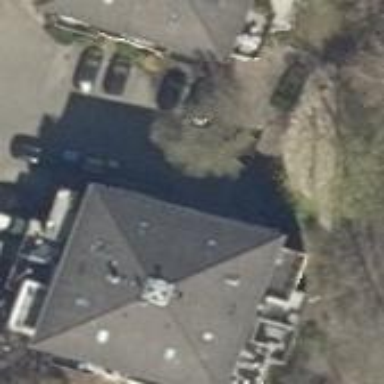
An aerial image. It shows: Pyramidal roof tops building of apartments.